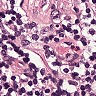
Metastatic tissue present: no